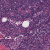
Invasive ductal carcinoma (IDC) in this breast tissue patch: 0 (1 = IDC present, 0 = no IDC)